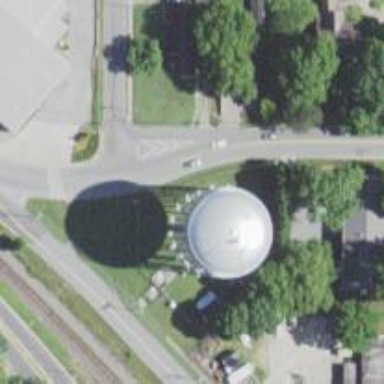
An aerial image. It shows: Water tower that is man-made.